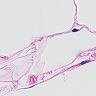
Metastatic tissue present: no